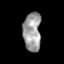
Tissue: skin
Cell type: Epithelial cells
Senescence score: 0.2762
Nuclear area (px): 673
Mean DAPI intensity: 158.22